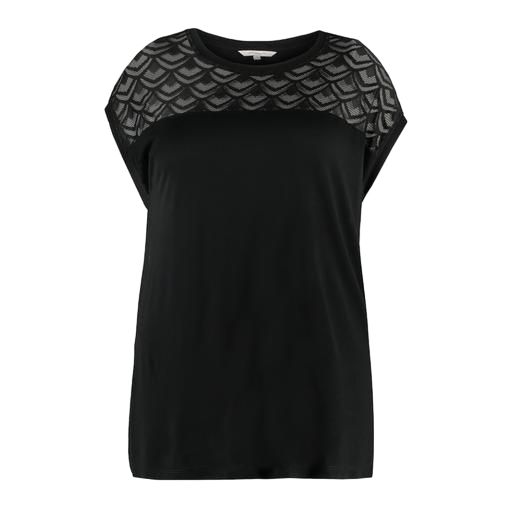
black plus size lace-yoke jersey t-shirt, black lace-yoke jersey t-shirt, black mesh-paneled t-shirt, white background